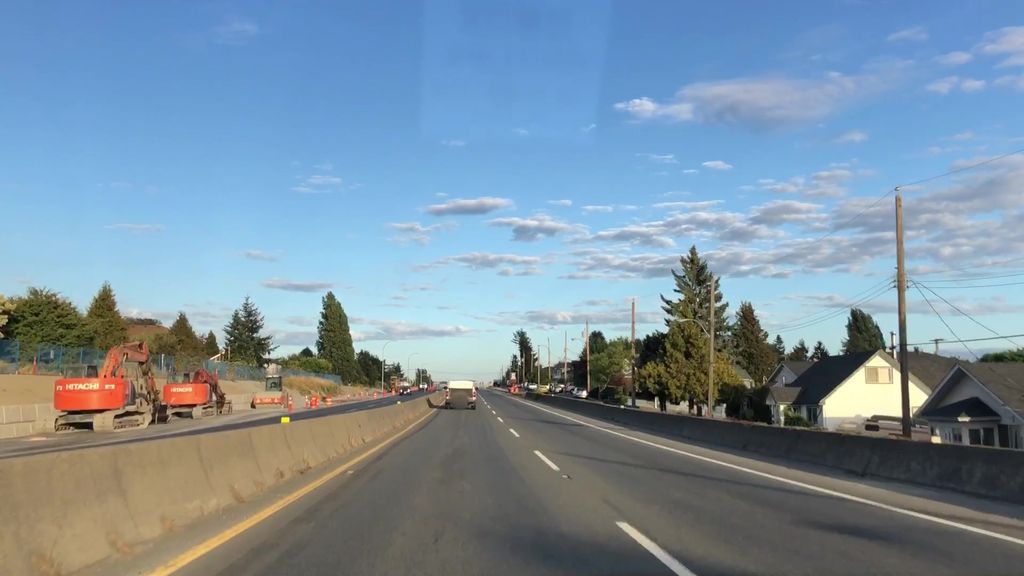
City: victoria